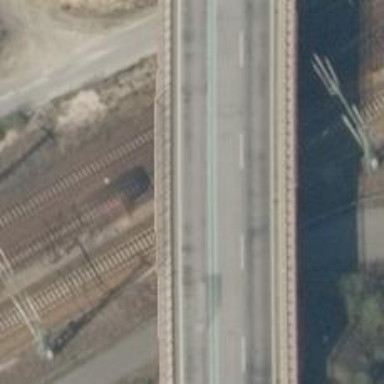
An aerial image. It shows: Railway switch.